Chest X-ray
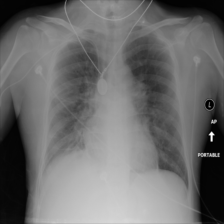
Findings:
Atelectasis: negative
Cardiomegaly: negative
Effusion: negative
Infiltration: positive
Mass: negative
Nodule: negative
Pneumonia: negative
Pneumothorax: negative
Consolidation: negative
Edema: negative
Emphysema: negative
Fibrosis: negative
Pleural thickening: negative
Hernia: negative